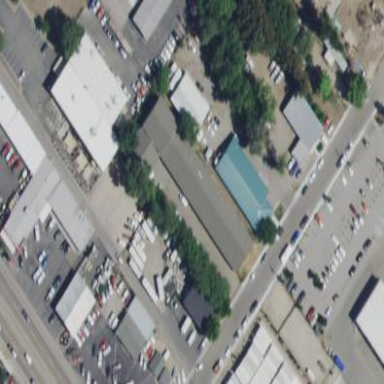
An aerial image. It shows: Retail area.